Question: Just wanted to check if it safe to do the following:
Lets say I have a function 'f(x)' that also depends on other parameters. For example, the function 'a*Exp[ (x-x0)^2/(2*std^2)]'
From the UI I read the user input values (via sliders) for the parameters 'a' and 'x0' and 'std', then I make a pure function variable
'''
f=Function[{x,a,x0,std}, a*Exp[ (x-x0)^2/(2*std^2)]
'''
The above is done in the same context (in the Manipulate control area), when I am reading the user input, then when the user hits a button to run the program, I call another lower level function to process this input, like this
'''
foo[f,a,x0,std]
'''
then inside foo, it evaluates 'f' over some grid points (x1,x2,etc...) by making calls like this
'''
foo[f_,a_,x0,std_]:=Module[{x1,x2...},
.....
f[x1,a,x0,std];
f[x2,a,x0,std];
f[x3,a,x0,std]; etc...
....
]
'''
Notice that inside foo, only the 'x' parameter to the pure function is used, the rest are just coming along for the ride.
But since they are not used inside foo, I am thinking of not passing all the other parameters a,x0,std.
So, I changed the pure function to become
'''
f=Function[{x}, a*Exp[ (x-x0)^2/(2*std^2)];
'''
then called foo like this
'''
foo[f]
'''
then inside foo, I do
'''
foo[f_]:=Module[{},
.....
f[x1];
f[x2];
f[x3]; etc...
....
]
'''
I tested this, and it works. (at first I thought since the context is different inside Module foo, I had to pass 'a,x0,std' along with f. But I did not have to. It seems the 'a', 'x0' and 'stdx' values inside the pure function as saved as globals and passed in the pure function body.
My question: do you see any problem with the second approach above? something I am overlooking? in the tests I've done, it works fine so far. And it would make it much simpler, since now I only need to pass the pure function itself, and not pass all the other parameters used to build up, since they are not needed inside foo.
In other words, I am trying to decide between these 2 setups:

Just thought to check.
thanks
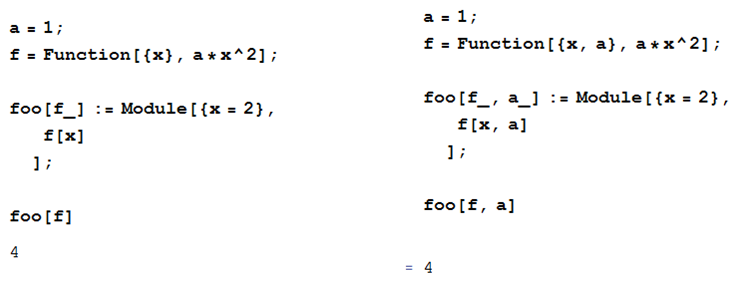
Answer: How about something along these lines:
'''
mkf[a_, x0_, std_] :=
Function[{x}, Evaluate[a*Exp[(x - x0)^2/(2*std^2)]]]
foo[f_] := Module[{x},
x = 1;
f[x]
]
foo[mkf[1, 1, 1]]
'''
You generate the function you want to use before passing it onwards.